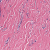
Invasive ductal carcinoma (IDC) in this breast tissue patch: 0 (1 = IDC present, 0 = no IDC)